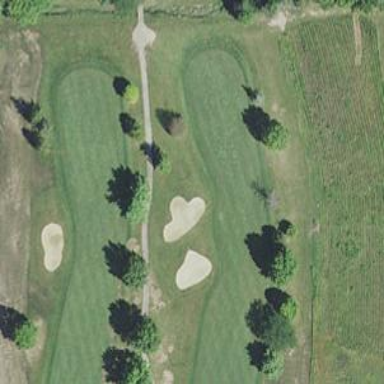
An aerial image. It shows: Path for both road and golf.